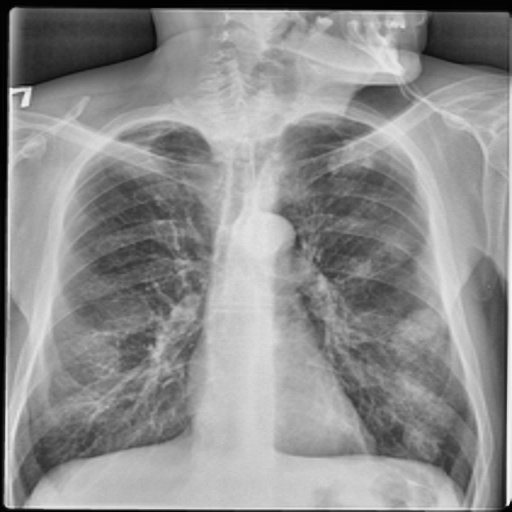
Finding: TUBERCULOSIS